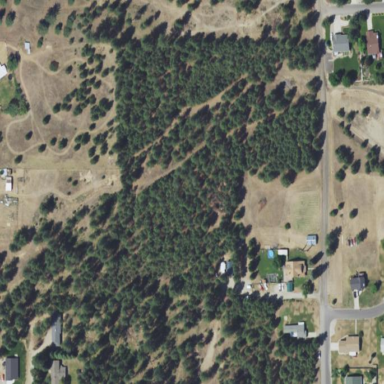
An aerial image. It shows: Evergreen woodland with needle-leaved trees.